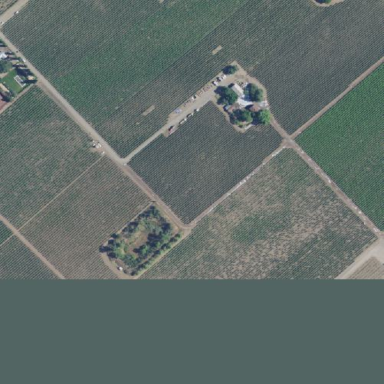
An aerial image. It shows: Vineyard where grapes are grown.